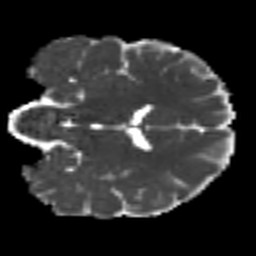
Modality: MD
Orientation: coronal
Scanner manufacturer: siemens
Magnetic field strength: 3 T
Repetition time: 7.8 s
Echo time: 0.09 s